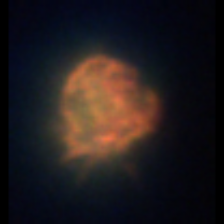
Taxon: Ciliates
Group: Other